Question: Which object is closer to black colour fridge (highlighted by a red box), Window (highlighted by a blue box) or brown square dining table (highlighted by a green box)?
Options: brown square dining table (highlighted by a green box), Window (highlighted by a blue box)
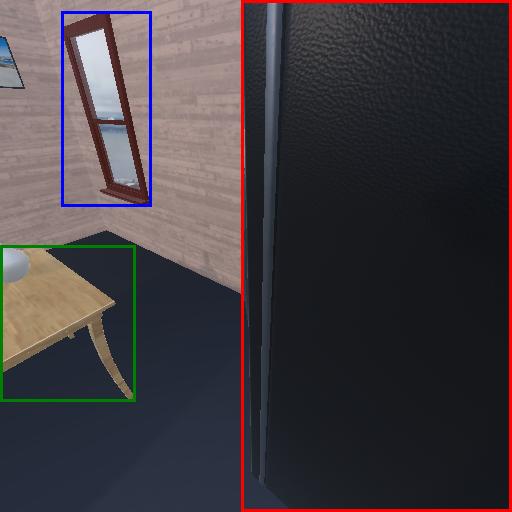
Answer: brown square dining table (highlighted by a green box)